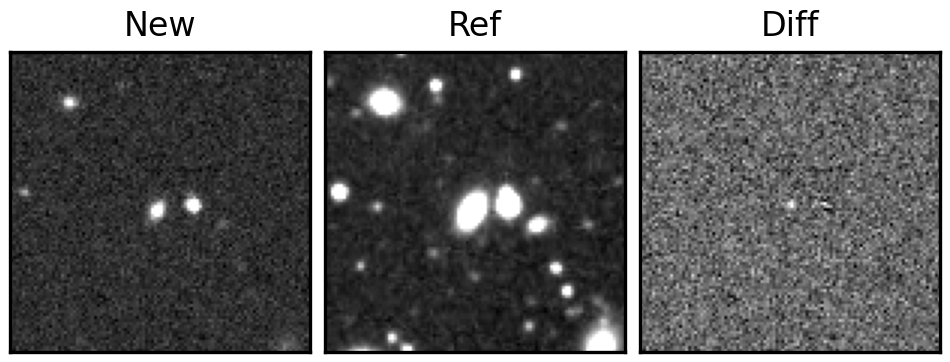
Label: real